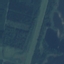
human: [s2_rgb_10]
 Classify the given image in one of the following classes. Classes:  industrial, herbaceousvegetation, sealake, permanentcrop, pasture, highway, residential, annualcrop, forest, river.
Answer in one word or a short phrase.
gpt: River